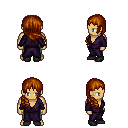
a pixel art fantasy rpg character, male body template, human, tanned skin, purple robe, teal pants, brunette right-swept hairstyle, black shoes, four views (front, back, left, right), 2x2 character sprite sheet, small pixel art, hard edges, no anti-aliasing